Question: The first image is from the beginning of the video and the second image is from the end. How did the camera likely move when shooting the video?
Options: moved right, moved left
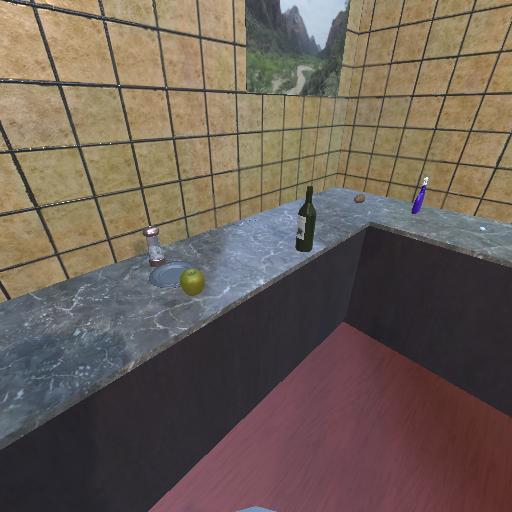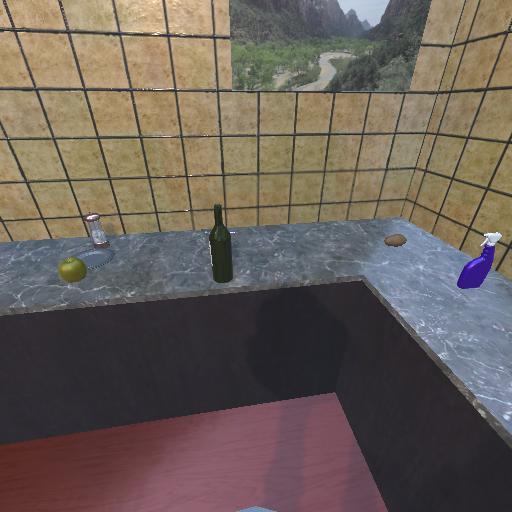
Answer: moved right